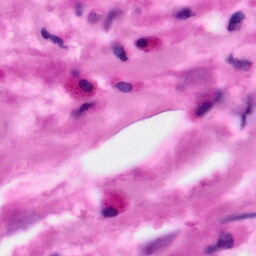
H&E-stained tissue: Pancreatic